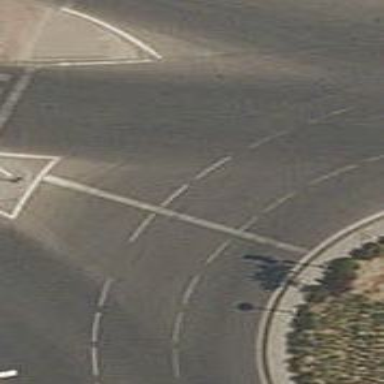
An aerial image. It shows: Road with traffic signals at the crossing.